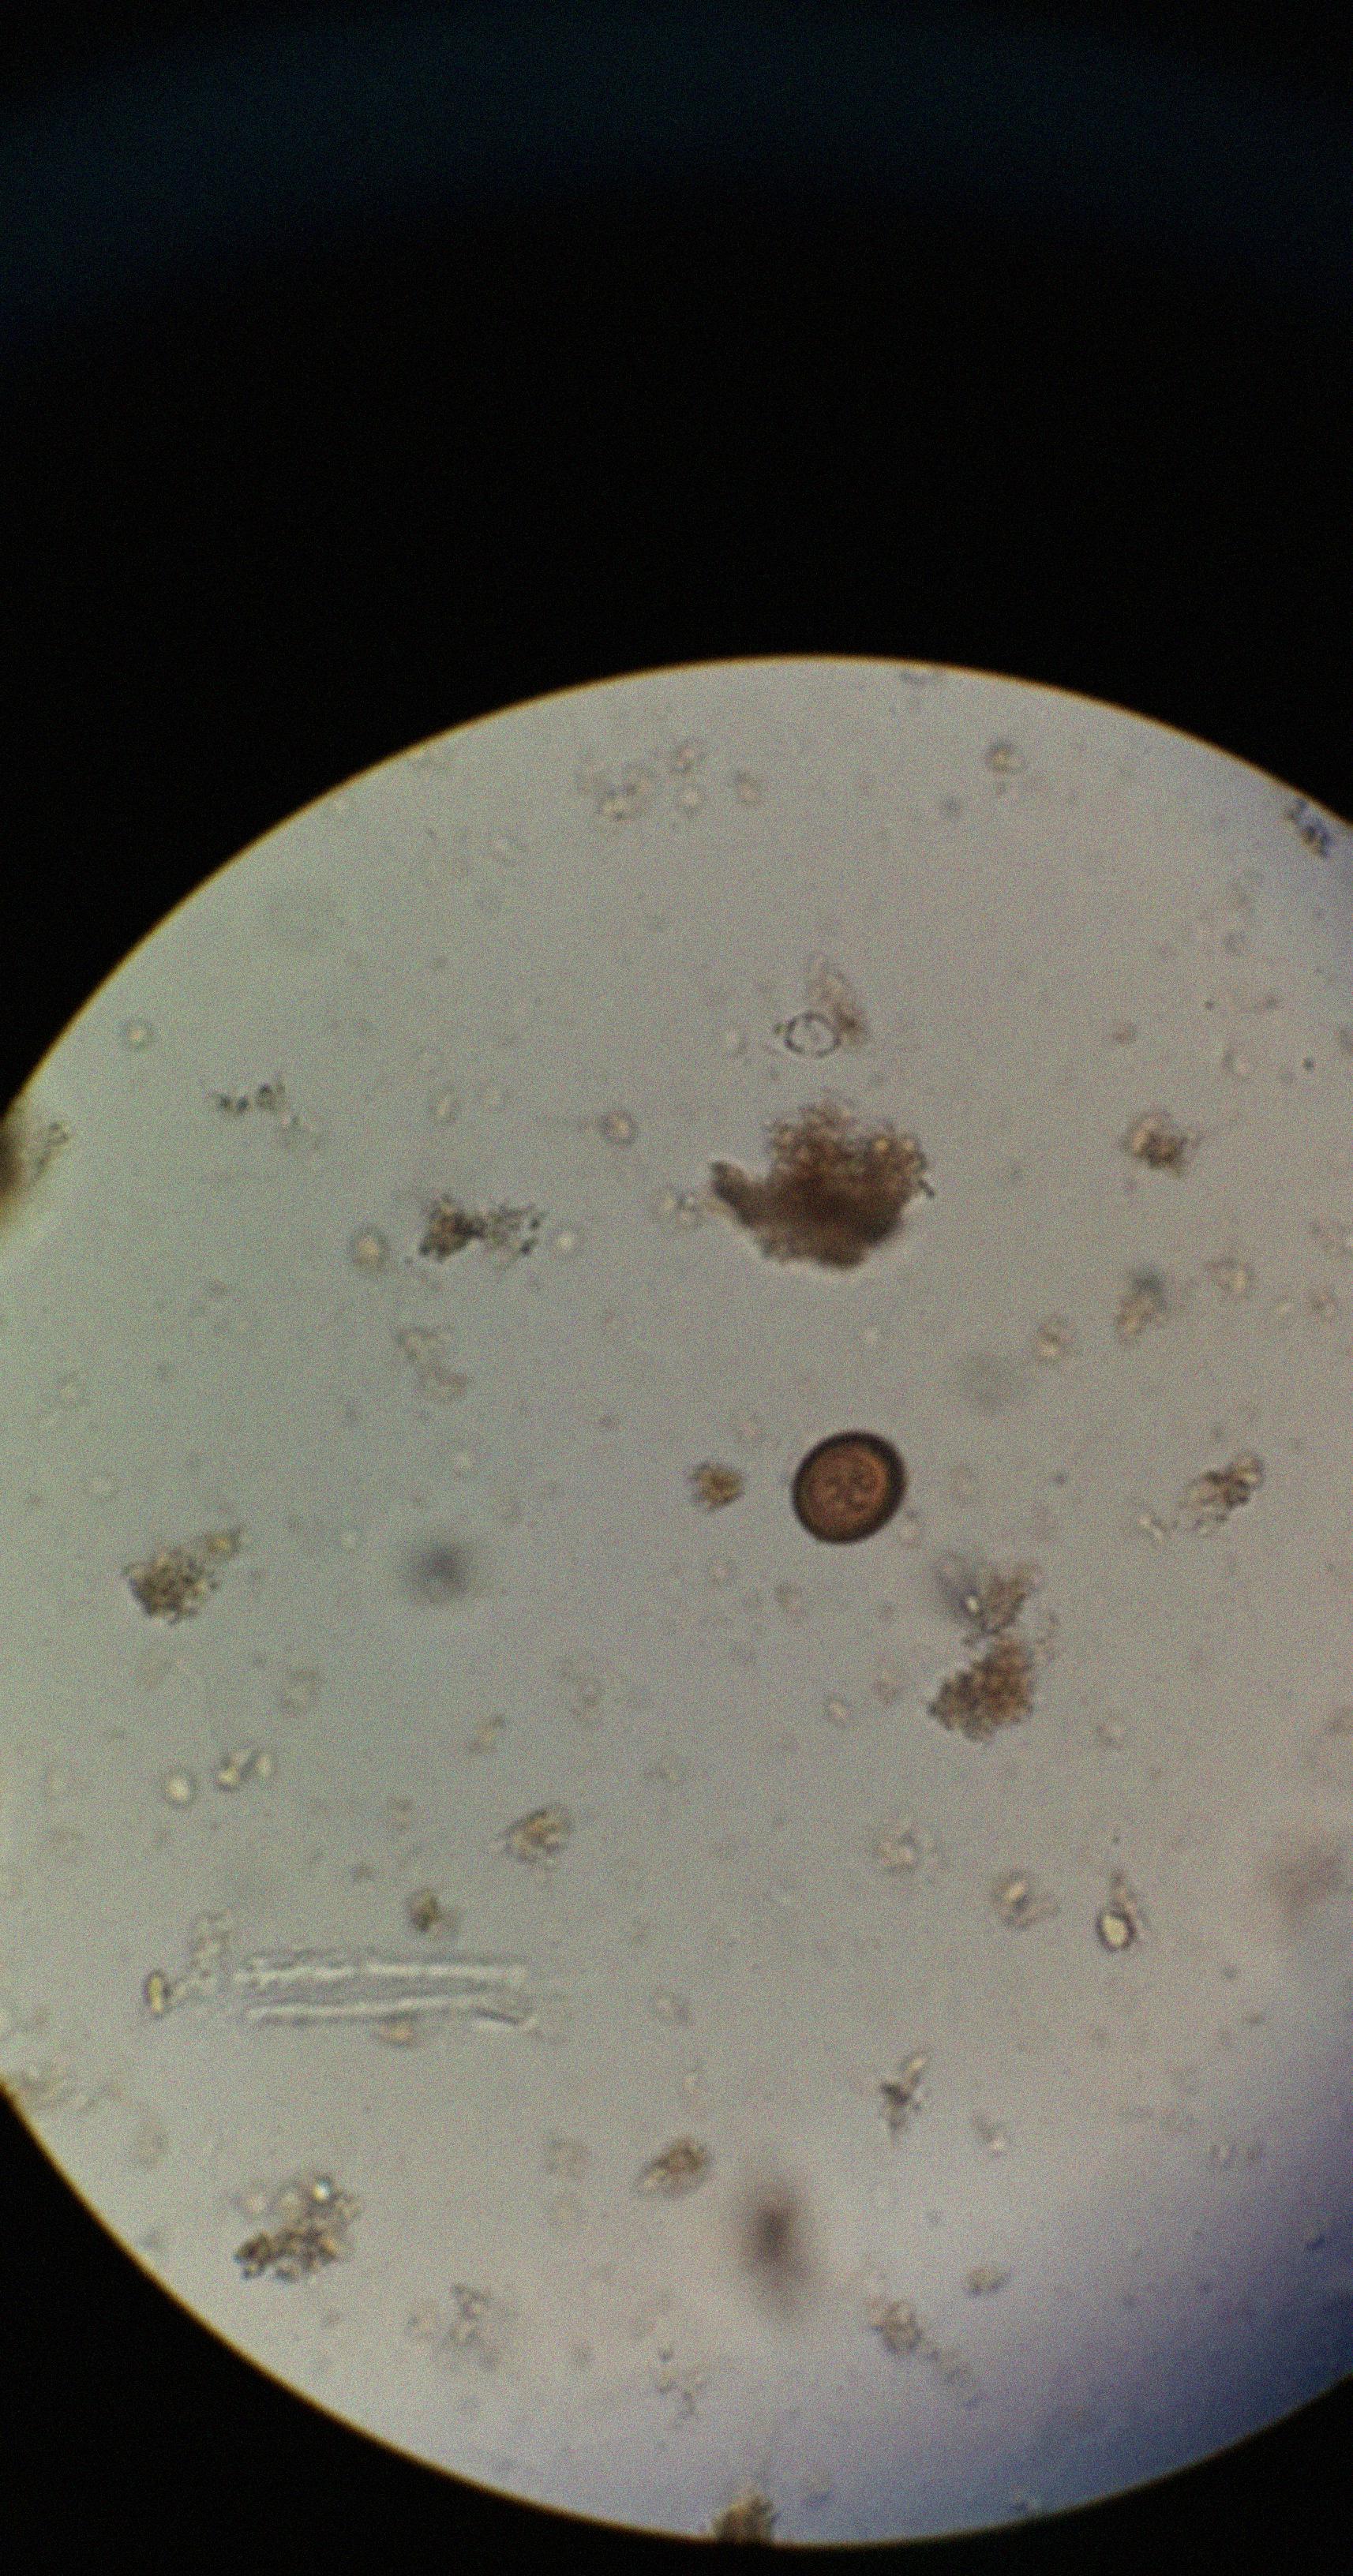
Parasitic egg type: Taenia spp. egg